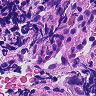
Metastatic tissue present: yes